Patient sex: M
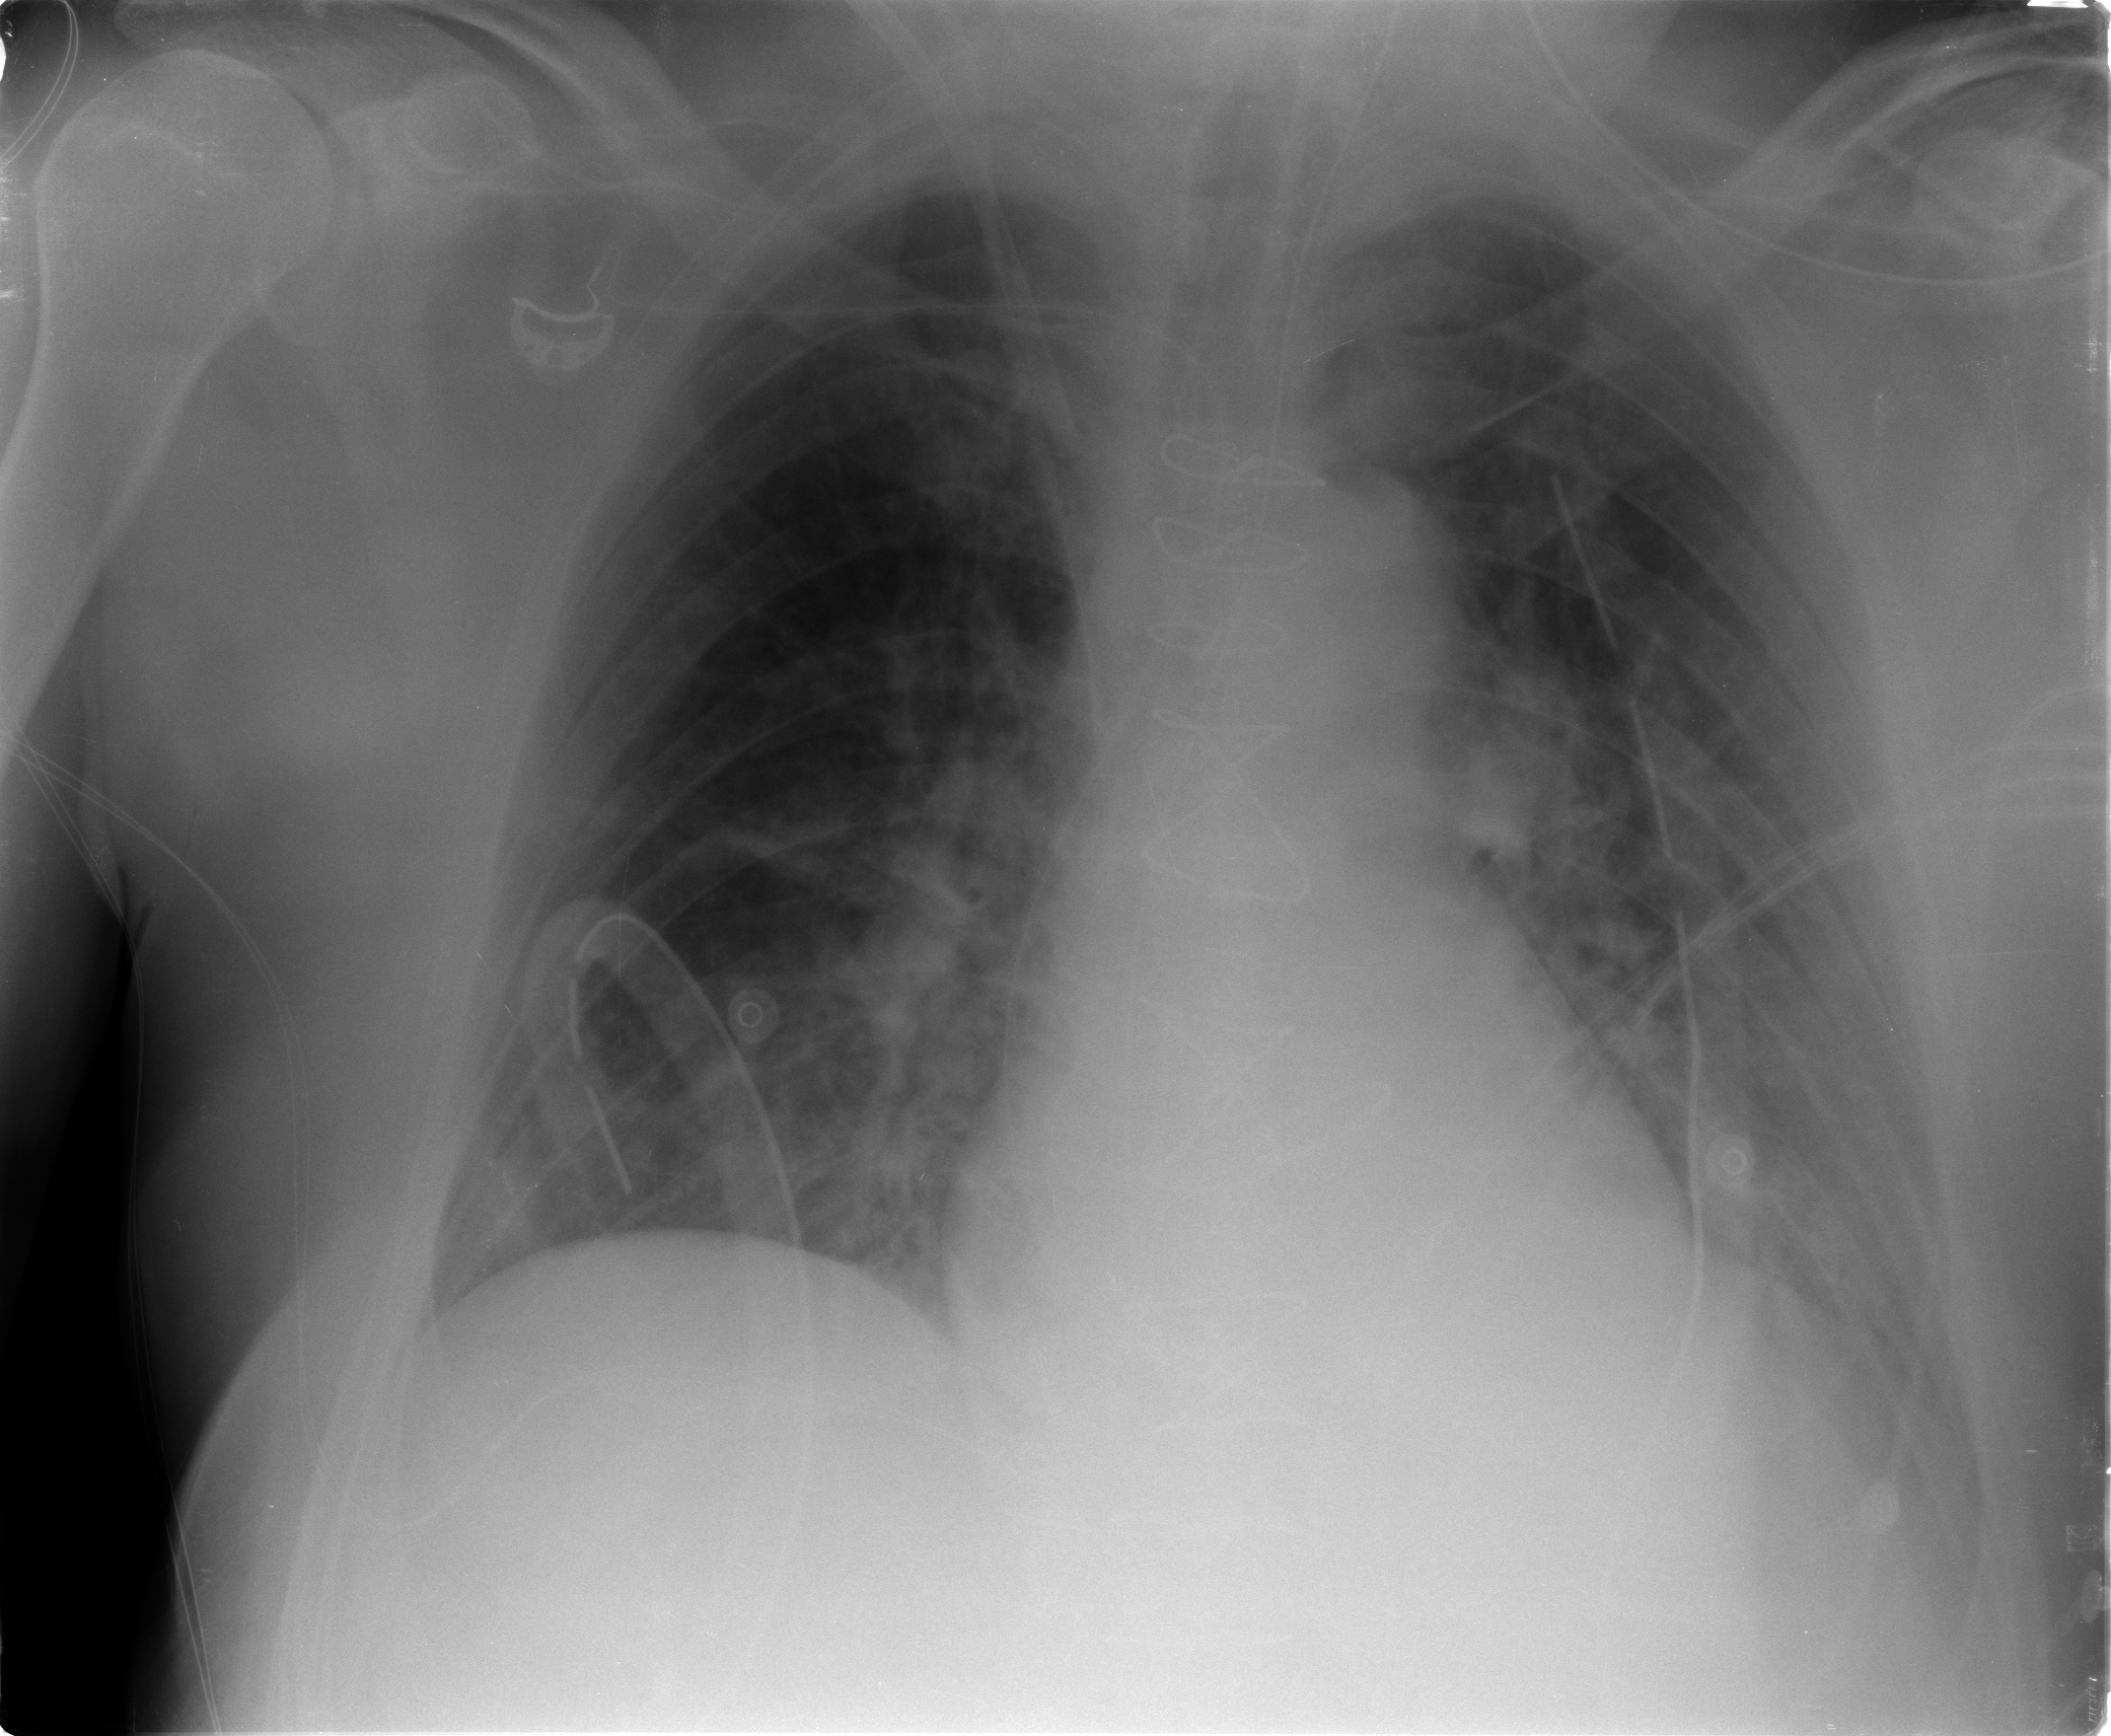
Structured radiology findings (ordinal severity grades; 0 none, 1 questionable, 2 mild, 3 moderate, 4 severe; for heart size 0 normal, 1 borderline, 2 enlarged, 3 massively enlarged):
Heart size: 2
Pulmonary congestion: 1
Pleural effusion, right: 0
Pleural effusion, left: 1
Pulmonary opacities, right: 0
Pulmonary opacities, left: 0
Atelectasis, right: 2
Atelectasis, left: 2